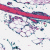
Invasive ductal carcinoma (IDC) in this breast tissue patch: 0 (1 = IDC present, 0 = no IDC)